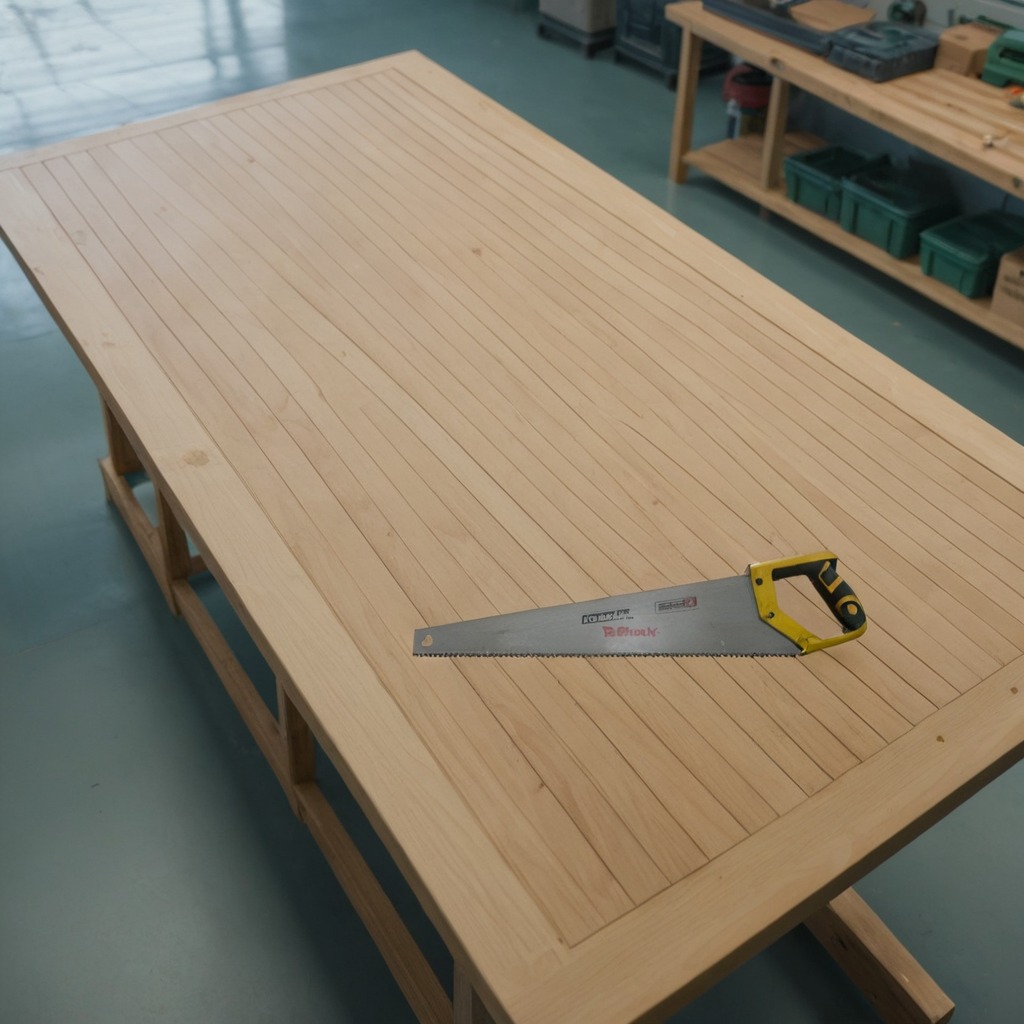
A metal saw is lying on a workbench inside a coastal fishing gear workshop.